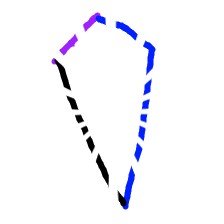
Shape: kite